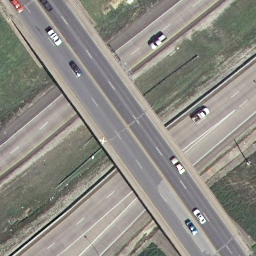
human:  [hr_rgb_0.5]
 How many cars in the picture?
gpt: nine

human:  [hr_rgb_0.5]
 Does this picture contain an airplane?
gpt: no

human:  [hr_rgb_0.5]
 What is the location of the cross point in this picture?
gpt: upper left and lower right

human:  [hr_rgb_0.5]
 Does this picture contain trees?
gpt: yes